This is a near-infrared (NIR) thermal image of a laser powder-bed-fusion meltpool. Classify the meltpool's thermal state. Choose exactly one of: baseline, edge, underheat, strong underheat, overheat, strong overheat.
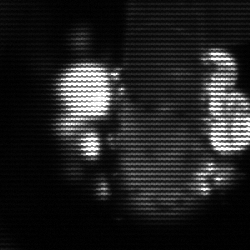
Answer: strong underheat